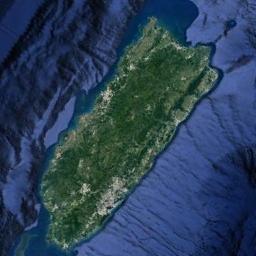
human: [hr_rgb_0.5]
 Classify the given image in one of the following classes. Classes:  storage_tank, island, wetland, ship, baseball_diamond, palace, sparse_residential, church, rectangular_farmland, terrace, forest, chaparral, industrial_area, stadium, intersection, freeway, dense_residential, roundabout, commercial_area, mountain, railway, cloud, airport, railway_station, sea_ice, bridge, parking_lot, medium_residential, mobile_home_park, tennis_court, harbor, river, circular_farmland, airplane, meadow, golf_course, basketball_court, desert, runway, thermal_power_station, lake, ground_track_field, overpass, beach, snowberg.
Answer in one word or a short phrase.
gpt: island